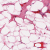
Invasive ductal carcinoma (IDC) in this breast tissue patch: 1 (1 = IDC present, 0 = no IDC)